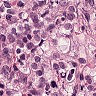
Metastatic tissue present: yes